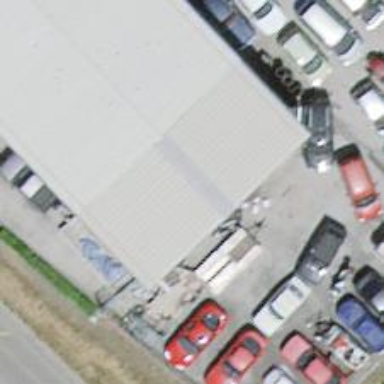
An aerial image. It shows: Car repair shop.